Question: I am developing a native app which consists of some mathematical formulas.
Formulas will be like.........

I want to display such formulas in my application, but i don't how to use these special characters in Android. I want to display each formula individually in a list view...... If i am copying formula & if i am setting text to text view means it is showing like
'''
txtv.setText("\cos^2\theta + \sin^2\theta = 1\! ");
'''
and getting output in the same pattern. So, can anyone help me how to use these mathematical special characters in Android..
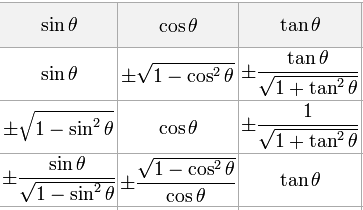
Answer: Sorry, there are not a lot of different solutions..
There are no 'magical answer", here are some different ways to achieve what you want.
1) Using a webview with some Javascript
2) using a server to produce a picture of the formula.
3) Using a 9.png file embededd in your app with the square root symbol and display it as textview background
4) Drawing a canvas with all your text and symbols
5) using Hexadecimal code: <URL>
<URL>
6) Maybe other ideas, but definitely no way to achieve a 300 formula listview in a easiest way.